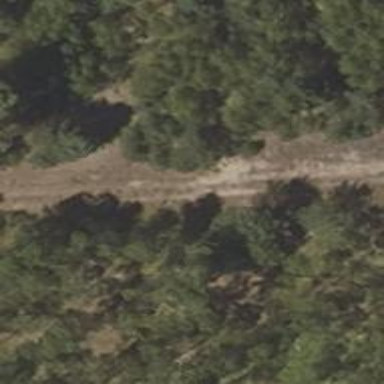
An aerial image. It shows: Dirt track with grade 4 tracktype.